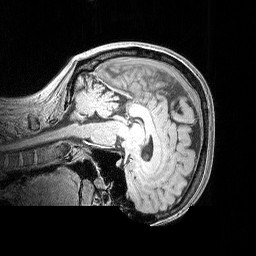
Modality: MP2RAGE
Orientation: sagittal
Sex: female
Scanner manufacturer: siemens
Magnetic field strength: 3 T
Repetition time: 5 s
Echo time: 0.00292 s